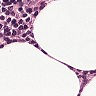
Metastatic tissue present: no